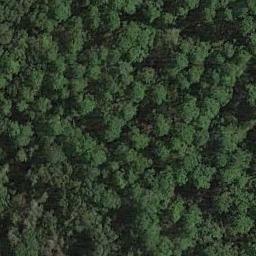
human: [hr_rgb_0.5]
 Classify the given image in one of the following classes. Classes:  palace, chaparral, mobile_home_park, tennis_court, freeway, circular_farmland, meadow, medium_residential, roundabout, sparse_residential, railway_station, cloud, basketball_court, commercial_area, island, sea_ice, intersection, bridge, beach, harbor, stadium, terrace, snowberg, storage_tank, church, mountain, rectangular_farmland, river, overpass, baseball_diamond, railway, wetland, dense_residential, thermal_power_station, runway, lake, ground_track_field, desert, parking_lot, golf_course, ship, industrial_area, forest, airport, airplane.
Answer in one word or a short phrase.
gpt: forest